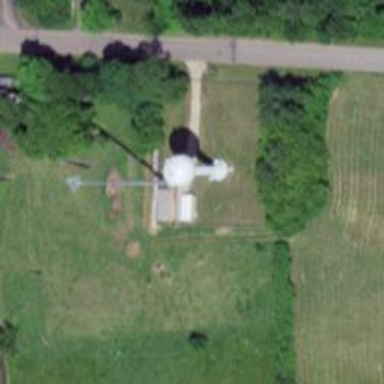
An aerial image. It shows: Water tower that is man-made.